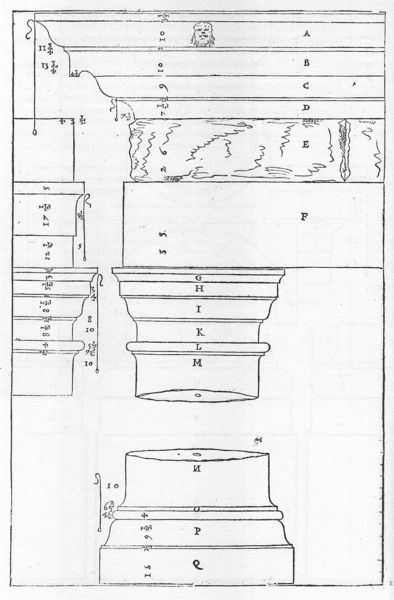
Titel: I Quattro Libri della Architettura, Buch I, Kap. 14 Über die toskanische Ordnung (Basis, Kapitell, Fries, Gesims)
Künstler: Andrea Palladio
Institution: (Seriendruck)
Schlagwörter: kopf, kämpfer, weiß, schwarz, skizze, säule, säulen, zeichnung, bart, architektur, gesicht, rahmen, sockel, renaissance, holzschnitt, grafik, graphik, linien, rand, detail, symmetrie, zahlen, ziffern, dünn, linie, druck, schnitt, schwarzweiss, buchstaben, beschriftung, schraffiert, stempel, entwurf, schema, architrav, kapitelle, rom, kapitell, fries, sims, konstruktion, griechenland, plan, tempel, basis, dorisch, breit, skizzenbuch, entwürfe, vorlage, skizzen, kupferstich, schaft, querschnitt, details, römisch, legende, athen, erklärung, kapitel, toskana, gebälk, akropolis, lehre, aufbau, massstab, aufriss, zeichnungen, goldener schnitt, säulenordnung, ordnung, exakt, teile, toskanisch, berechnung, grichenland, mass, dorika, maße, abmessung, maßangabe, maßangaben, proportion, aäule, architekturskizze, fascien, tragend, zeichnug, elemente, lot, base, fehlen, verhältnis, alphabet, torus, vermessen, auslaufend, maskaron, buchstben, geishct, norm, seitedruck, säulenstumpof, toskanische ordnung, ecksteinkonflikt, mittelstück, säulenplan, säulenlehre, syma